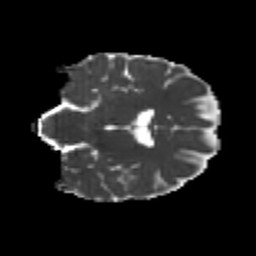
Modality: MD
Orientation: coronal
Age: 25
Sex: male
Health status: healthy
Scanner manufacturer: philips
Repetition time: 7.386 s
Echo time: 0.08599 s